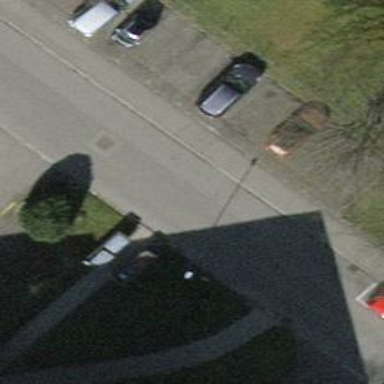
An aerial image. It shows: Residential road with marked parking on the left. The road surface is asphalt and there is sidewalk on the left side.